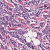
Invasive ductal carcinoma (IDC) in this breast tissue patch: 1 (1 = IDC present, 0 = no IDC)